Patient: sex M, age 71
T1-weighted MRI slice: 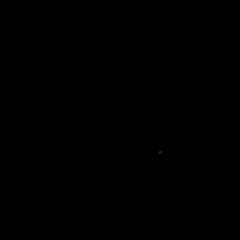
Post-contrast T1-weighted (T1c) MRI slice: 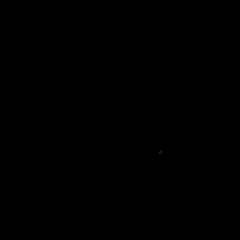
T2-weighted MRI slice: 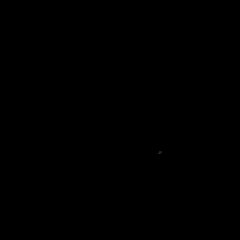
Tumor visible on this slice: no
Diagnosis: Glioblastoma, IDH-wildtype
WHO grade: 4